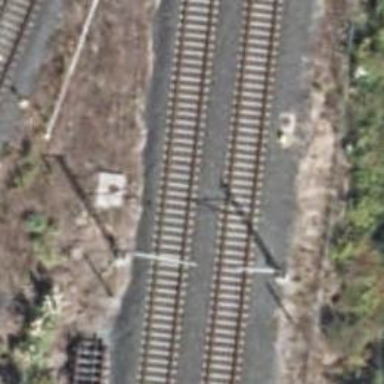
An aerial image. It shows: Railway with electrified contact lines.